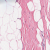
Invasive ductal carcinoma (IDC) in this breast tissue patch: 0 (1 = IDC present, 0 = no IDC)